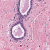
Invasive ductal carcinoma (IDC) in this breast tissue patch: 0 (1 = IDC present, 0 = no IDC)